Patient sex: M
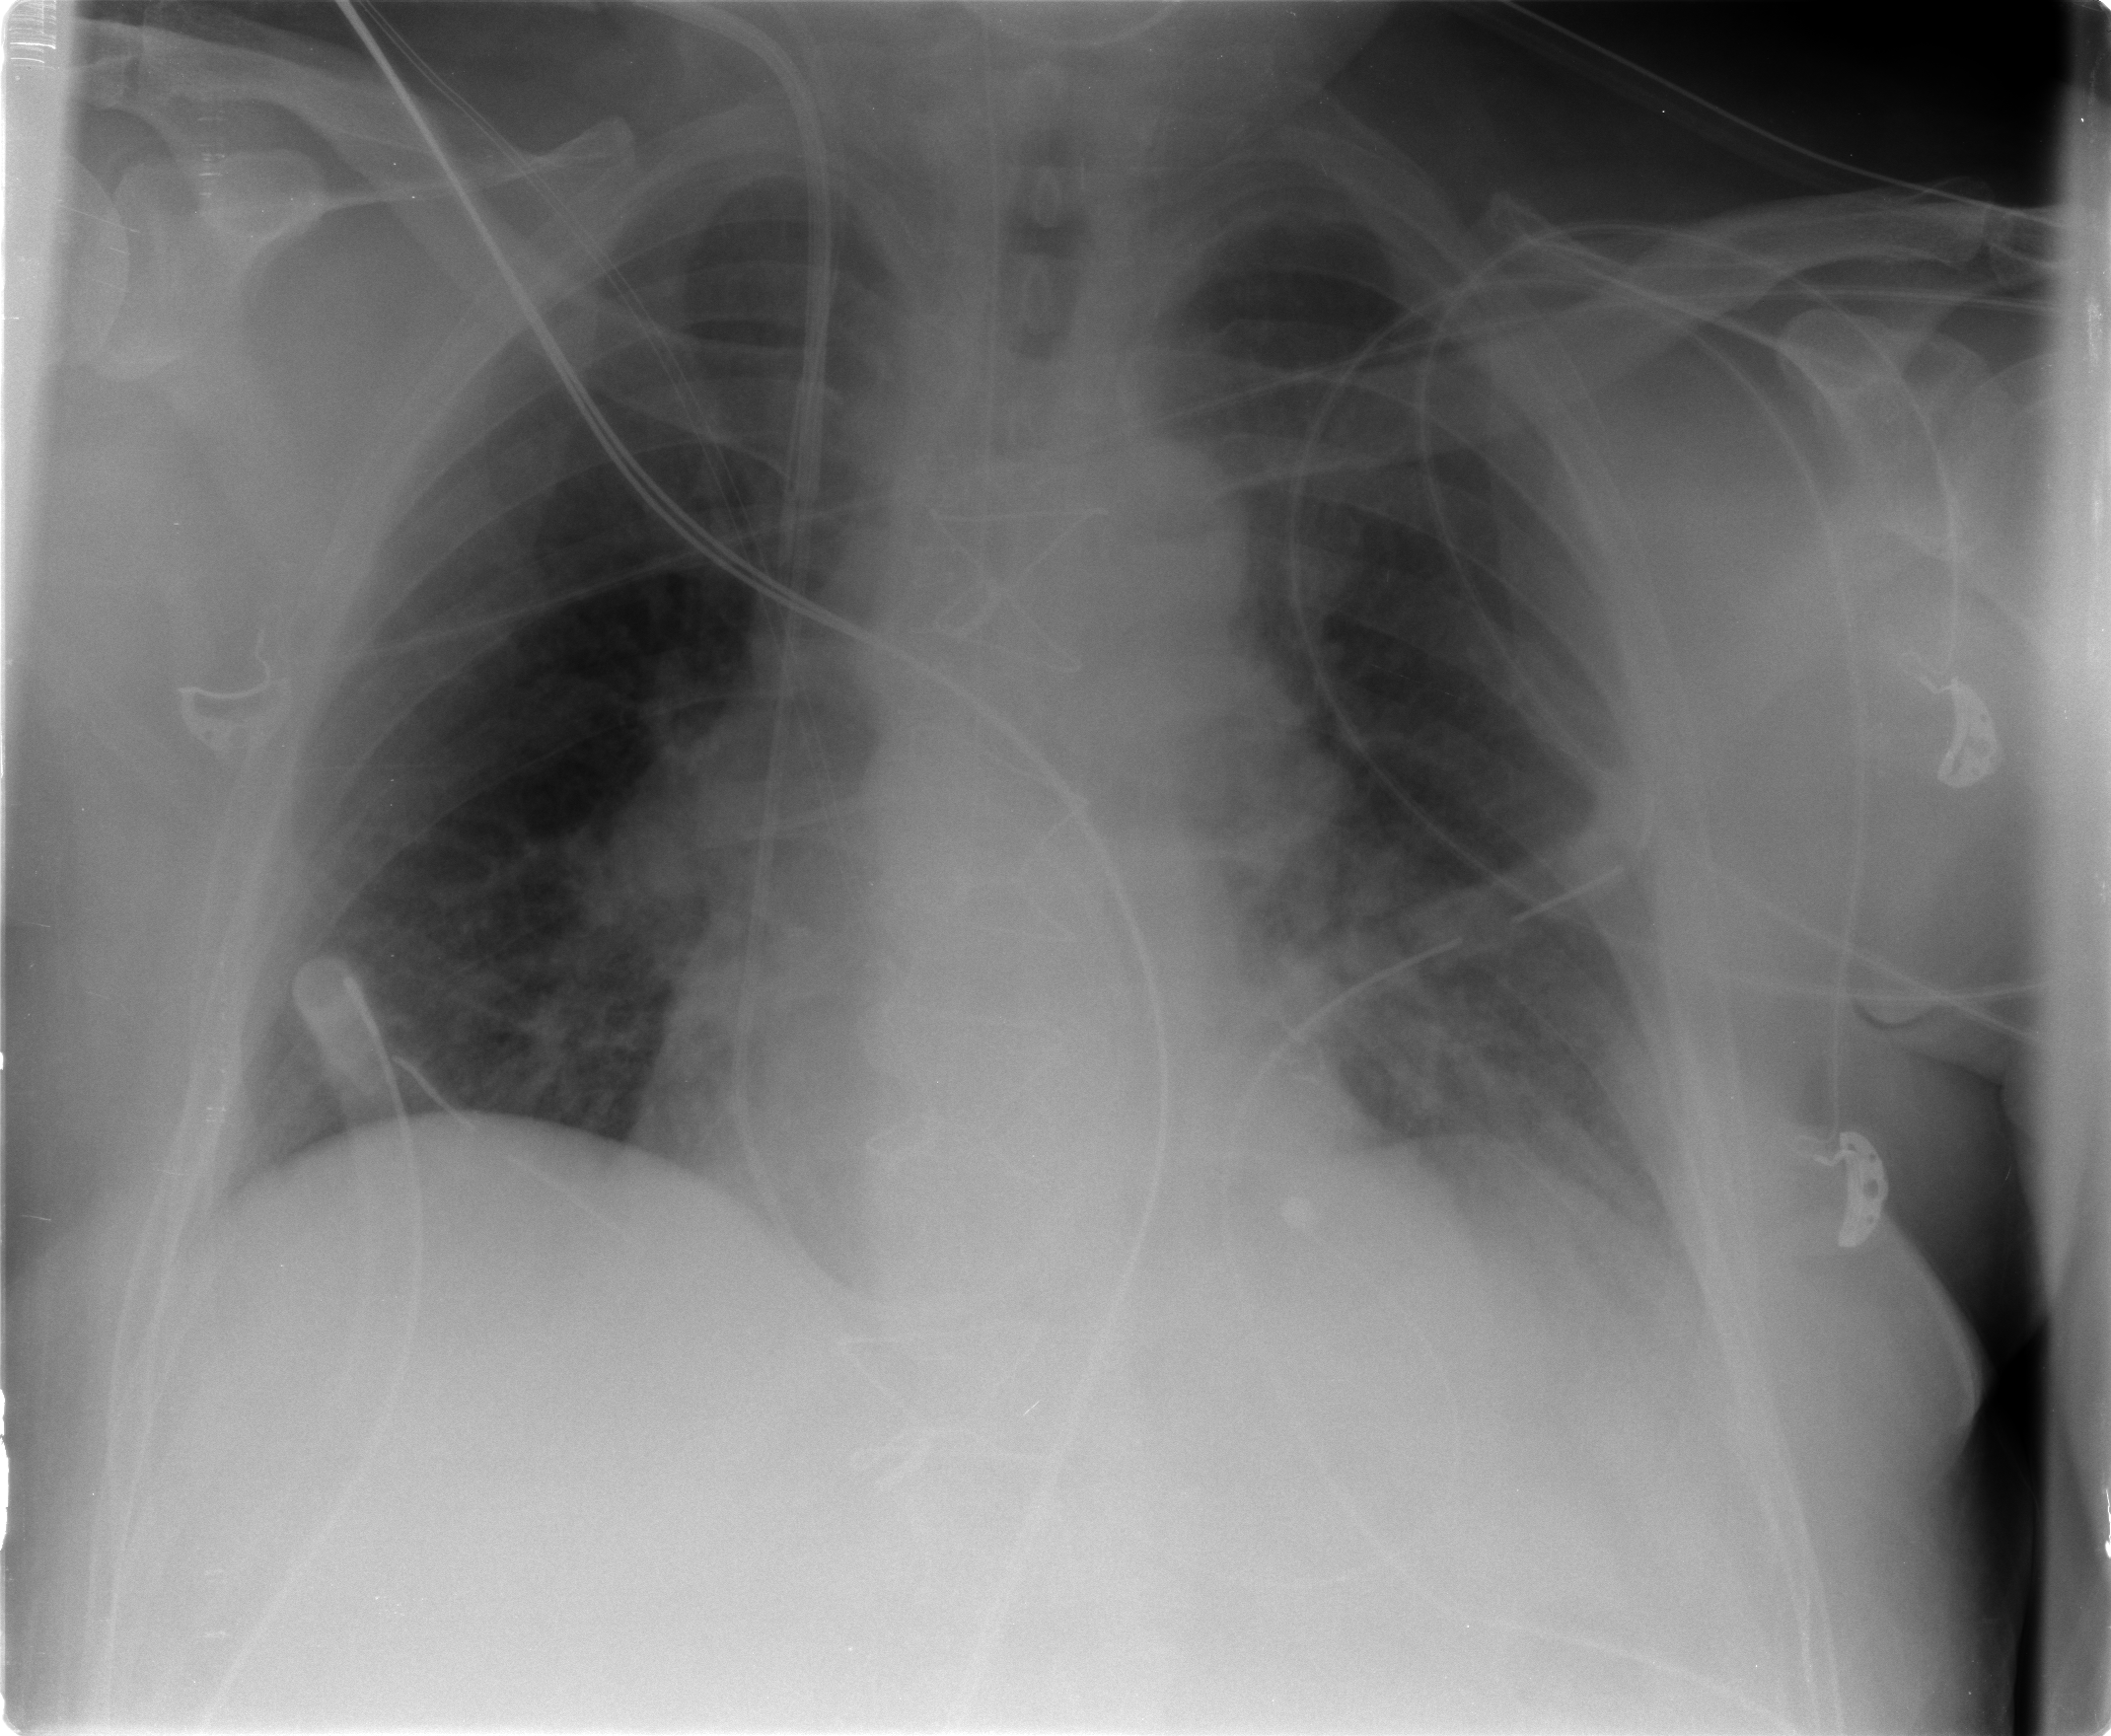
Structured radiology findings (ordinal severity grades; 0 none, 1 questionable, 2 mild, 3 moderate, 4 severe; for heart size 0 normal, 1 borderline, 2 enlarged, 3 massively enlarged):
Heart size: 2
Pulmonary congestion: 2
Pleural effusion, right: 1
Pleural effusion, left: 2
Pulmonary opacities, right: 0
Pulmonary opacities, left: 2
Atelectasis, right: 2
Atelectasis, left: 2